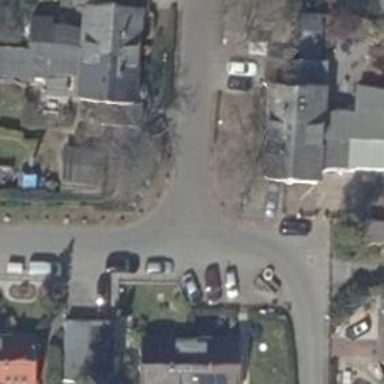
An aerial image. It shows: Living street.